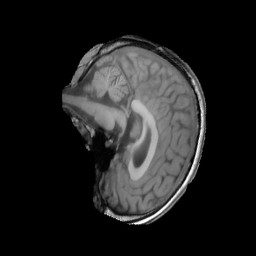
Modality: T1w
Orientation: sagittal
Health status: ill
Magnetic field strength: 3 T